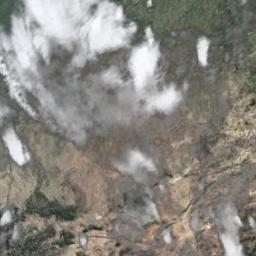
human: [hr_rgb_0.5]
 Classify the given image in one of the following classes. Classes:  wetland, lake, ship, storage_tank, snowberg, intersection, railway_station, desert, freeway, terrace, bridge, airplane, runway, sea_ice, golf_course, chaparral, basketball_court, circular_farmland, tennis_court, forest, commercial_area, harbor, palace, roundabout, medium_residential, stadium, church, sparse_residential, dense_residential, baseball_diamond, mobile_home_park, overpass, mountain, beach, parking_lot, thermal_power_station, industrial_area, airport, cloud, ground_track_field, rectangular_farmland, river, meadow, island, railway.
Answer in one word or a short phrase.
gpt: cloud